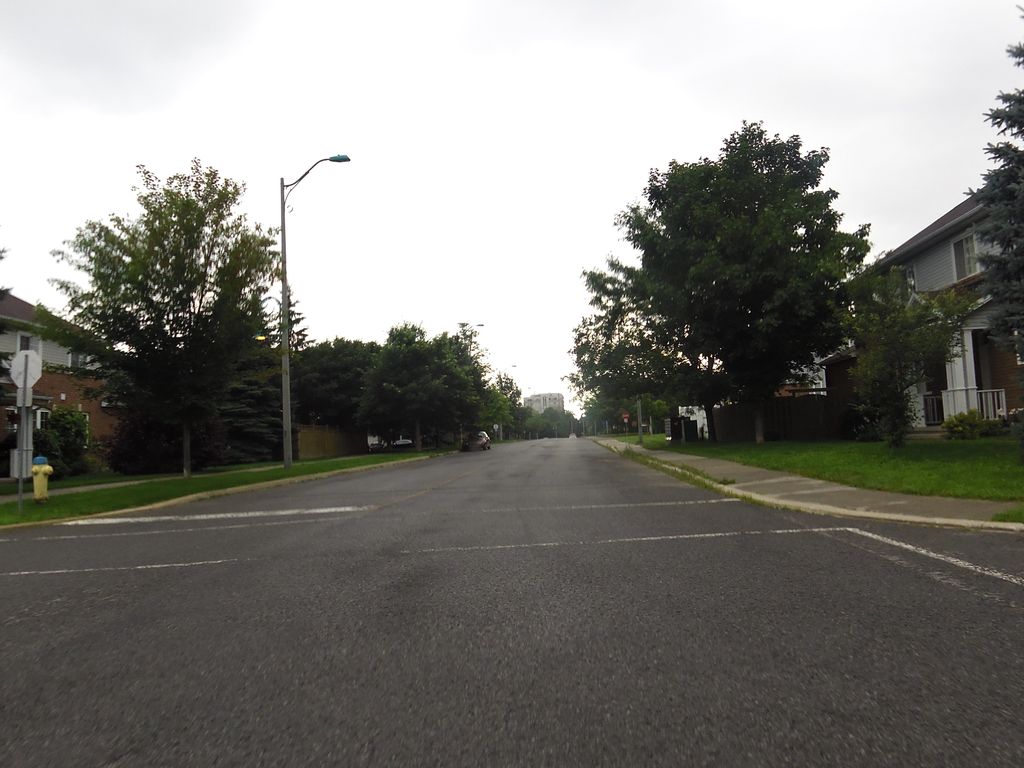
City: ottawa-gatineau